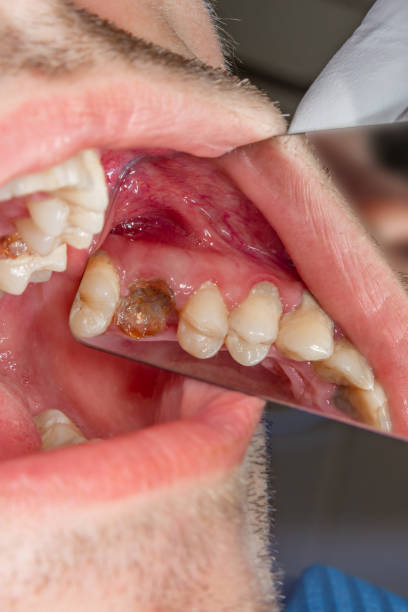
Condition: Caries